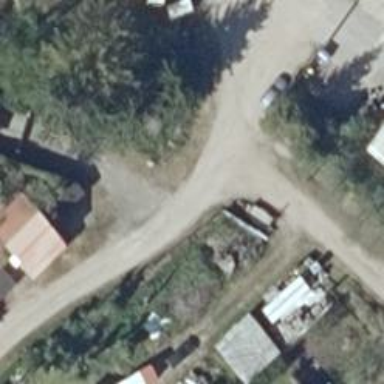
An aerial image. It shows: Residential road paved with concrete.